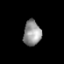
Tissue: prostate
Cell type: T cells
Senescence score: 0.1947
Nuclear area (px): 438
Mean DAPI intensity: 146.032